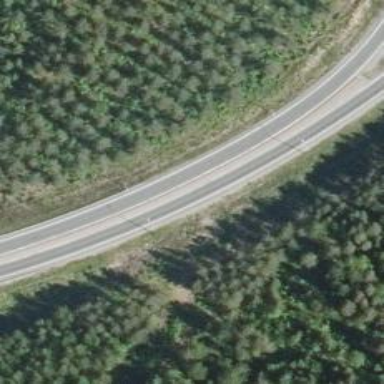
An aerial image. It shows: Asphalt motorroad with trunk classification.